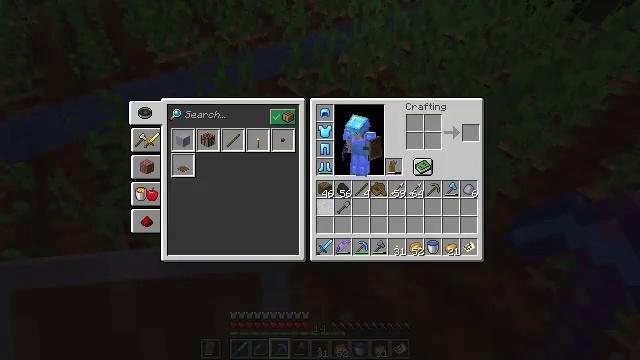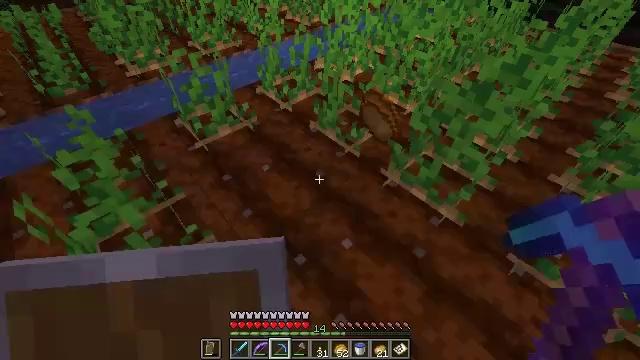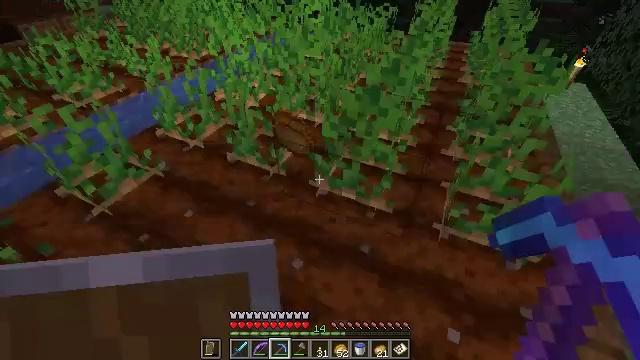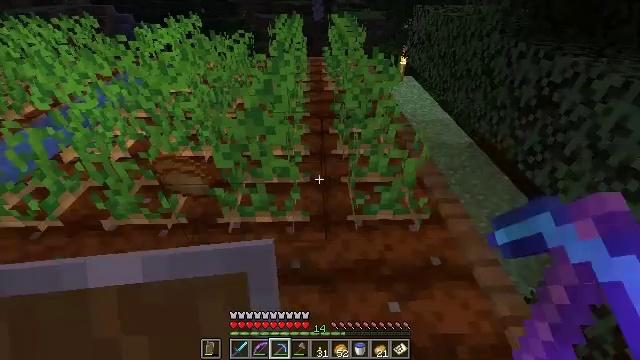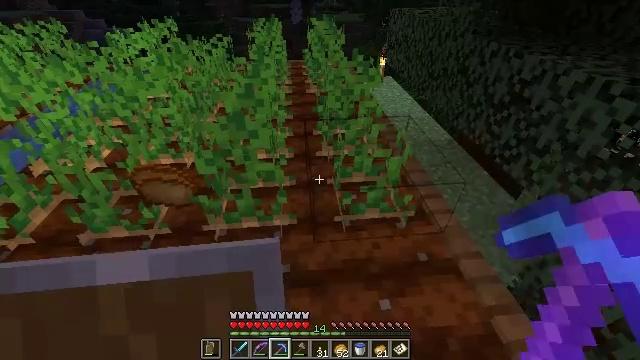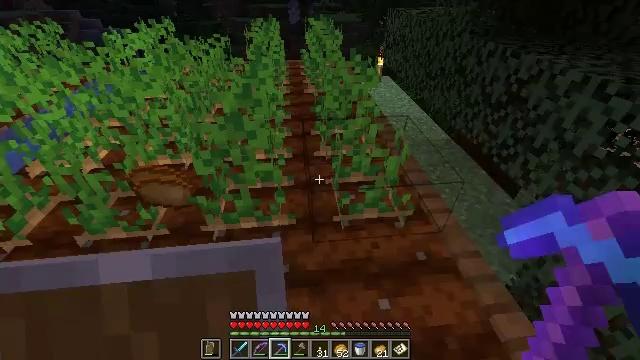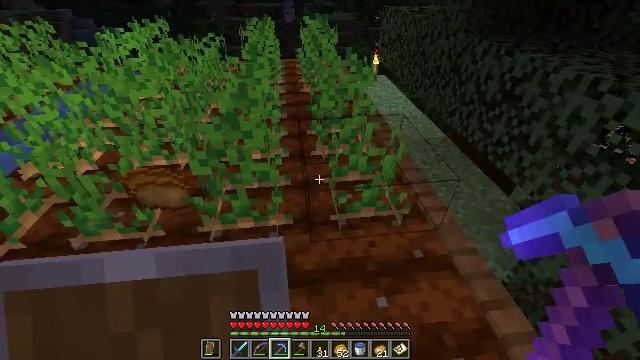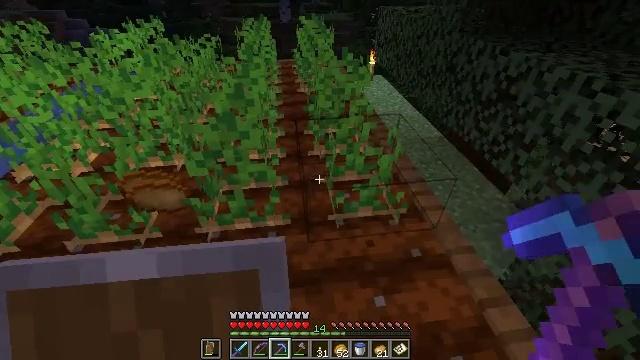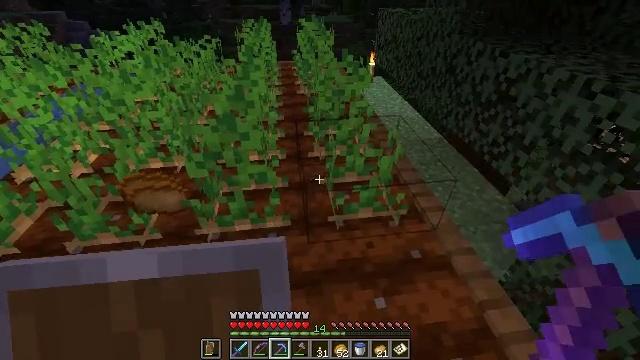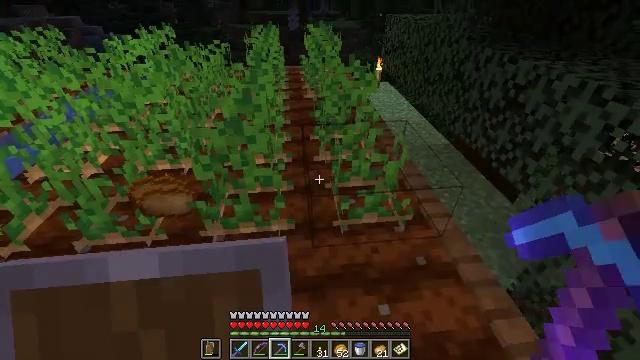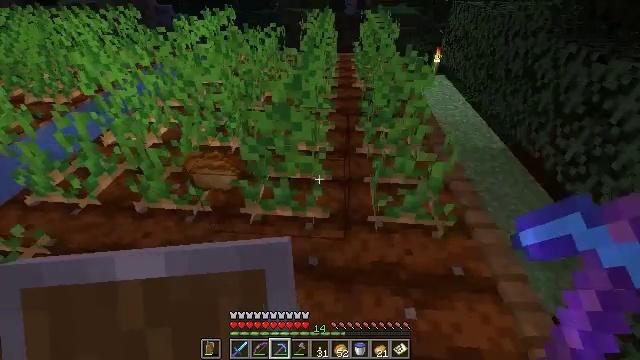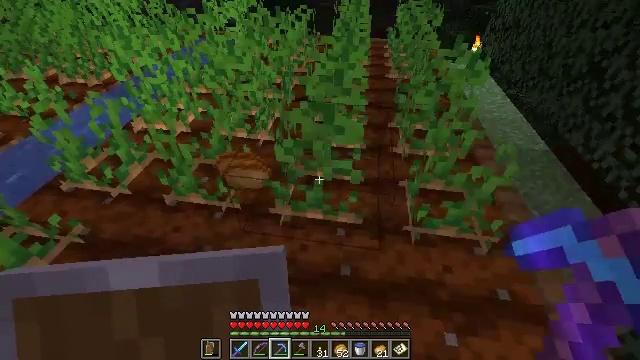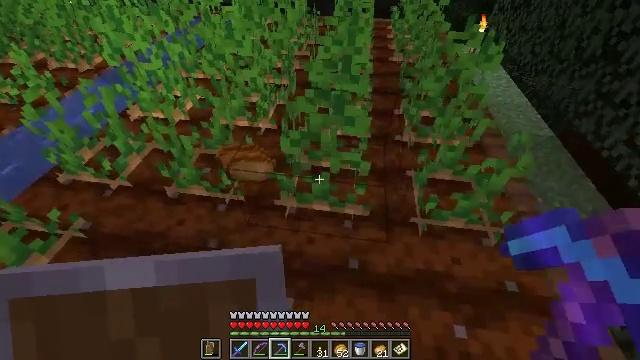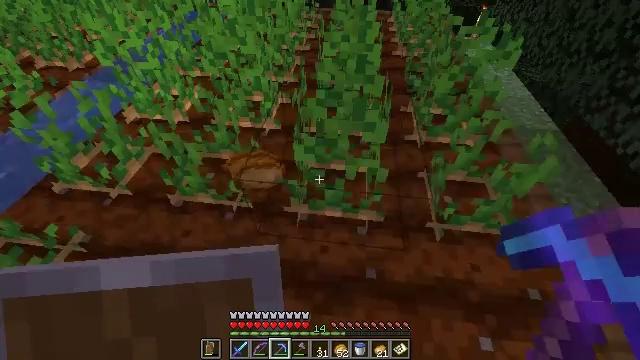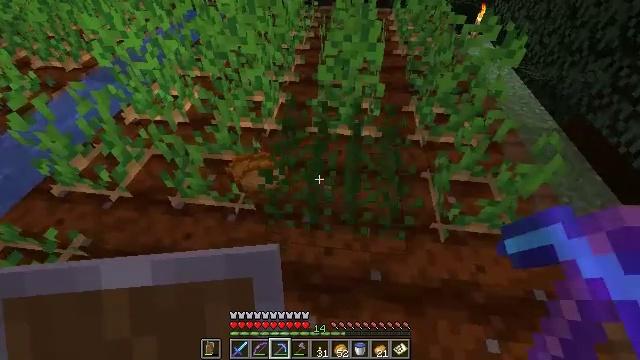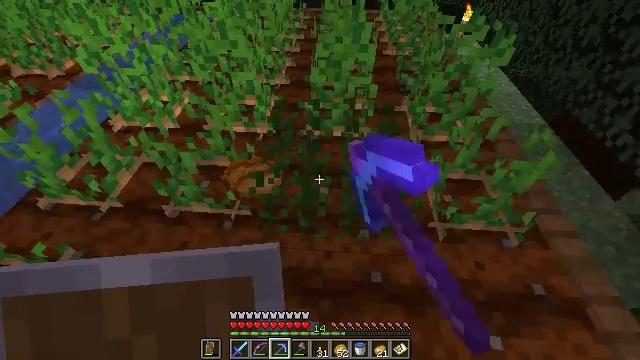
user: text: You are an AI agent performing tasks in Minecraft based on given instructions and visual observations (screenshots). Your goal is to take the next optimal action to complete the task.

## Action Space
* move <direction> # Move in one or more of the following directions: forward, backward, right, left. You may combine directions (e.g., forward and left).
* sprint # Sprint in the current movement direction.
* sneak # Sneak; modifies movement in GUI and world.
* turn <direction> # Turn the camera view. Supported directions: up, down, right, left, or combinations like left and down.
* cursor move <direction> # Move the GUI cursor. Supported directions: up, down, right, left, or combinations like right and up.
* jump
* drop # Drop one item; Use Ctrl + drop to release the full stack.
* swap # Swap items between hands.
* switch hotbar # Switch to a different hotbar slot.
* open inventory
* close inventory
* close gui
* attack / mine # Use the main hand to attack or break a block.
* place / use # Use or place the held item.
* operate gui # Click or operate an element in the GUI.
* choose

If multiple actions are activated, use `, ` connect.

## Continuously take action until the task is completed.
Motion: motion action
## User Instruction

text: Gather potatoes by left-clicking.
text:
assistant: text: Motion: cursor move right and up
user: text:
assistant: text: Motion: turn right and up, close gui
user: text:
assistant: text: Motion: turn right and up
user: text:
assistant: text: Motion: turn right
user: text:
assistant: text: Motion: no_op
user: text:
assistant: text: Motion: no_op
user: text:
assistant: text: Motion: no_op
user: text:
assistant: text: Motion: no_op
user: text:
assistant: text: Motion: turn left
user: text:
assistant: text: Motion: move forward and move left, turn left and down
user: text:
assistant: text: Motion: move forward and move left, turn left and down
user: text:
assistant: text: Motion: move forward and move left, turn down
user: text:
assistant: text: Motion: turn right and down
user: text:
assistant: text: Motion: attack / mine
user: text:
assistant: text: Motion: turn right, attack / mine
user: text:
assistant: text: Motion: turn left and up
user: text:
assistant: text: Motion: turn left
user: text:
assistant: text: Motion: turn left
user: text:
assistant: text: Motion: turn left
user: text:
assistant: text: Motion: turn left
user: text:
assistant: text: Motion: no_op
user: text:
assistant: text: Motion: no_op
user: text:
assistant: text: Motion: move forward
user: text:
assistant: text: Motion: move forward, turn left
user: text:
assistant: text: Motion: move forward, turn right and up
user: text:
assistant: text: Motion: move forward, turn right and up
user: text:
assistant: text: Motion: move forward, turn right
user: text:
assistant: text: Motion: no_op
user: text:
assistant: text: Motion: no_op
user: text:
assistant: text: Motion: no_op